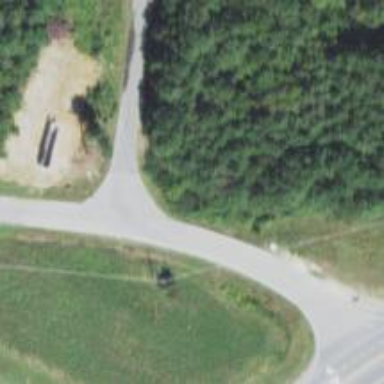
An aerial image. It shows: Unclassified road with asphalt surface.